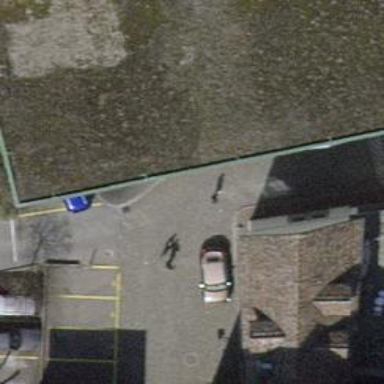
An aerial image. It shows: Lift gate barrier.